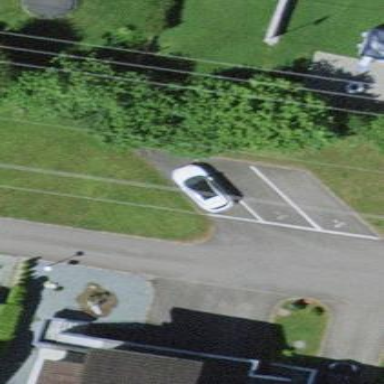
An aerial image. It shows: Parking available on the street side.